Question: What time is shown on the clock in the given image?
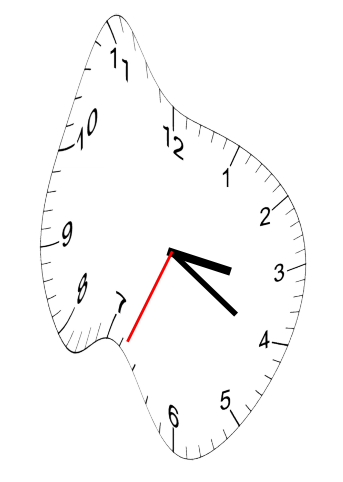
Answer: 03:20:34